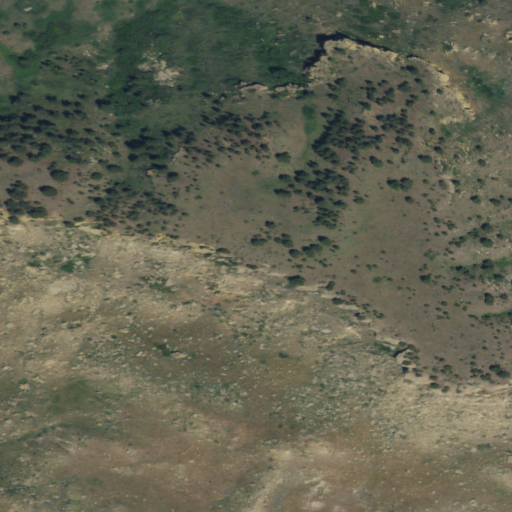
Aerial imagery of mountain in South Dakota named McKenzie Butte containing shrub, evergreen forest, and grassland